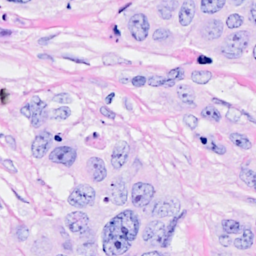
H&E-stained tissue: Breast